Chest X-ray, PA view. Patient: 57 years old, sex M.
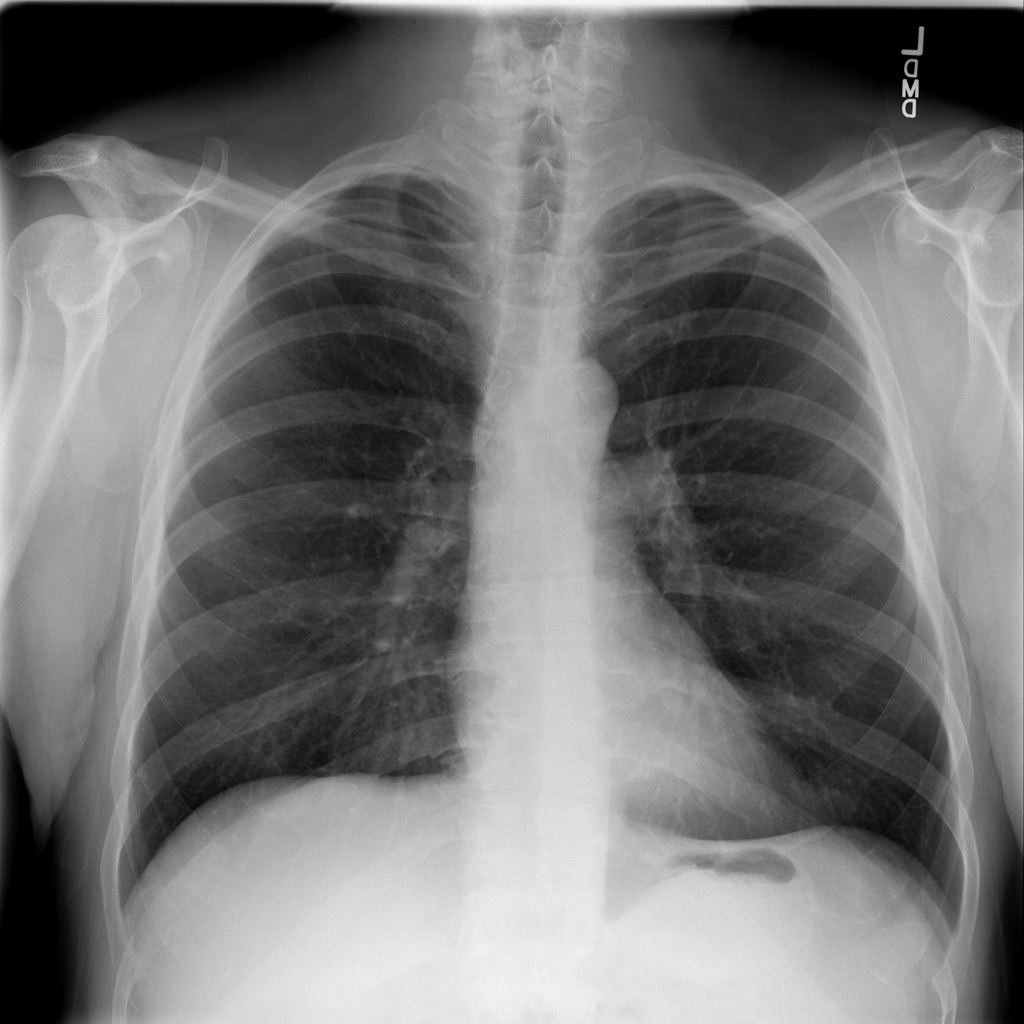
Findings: No Finding